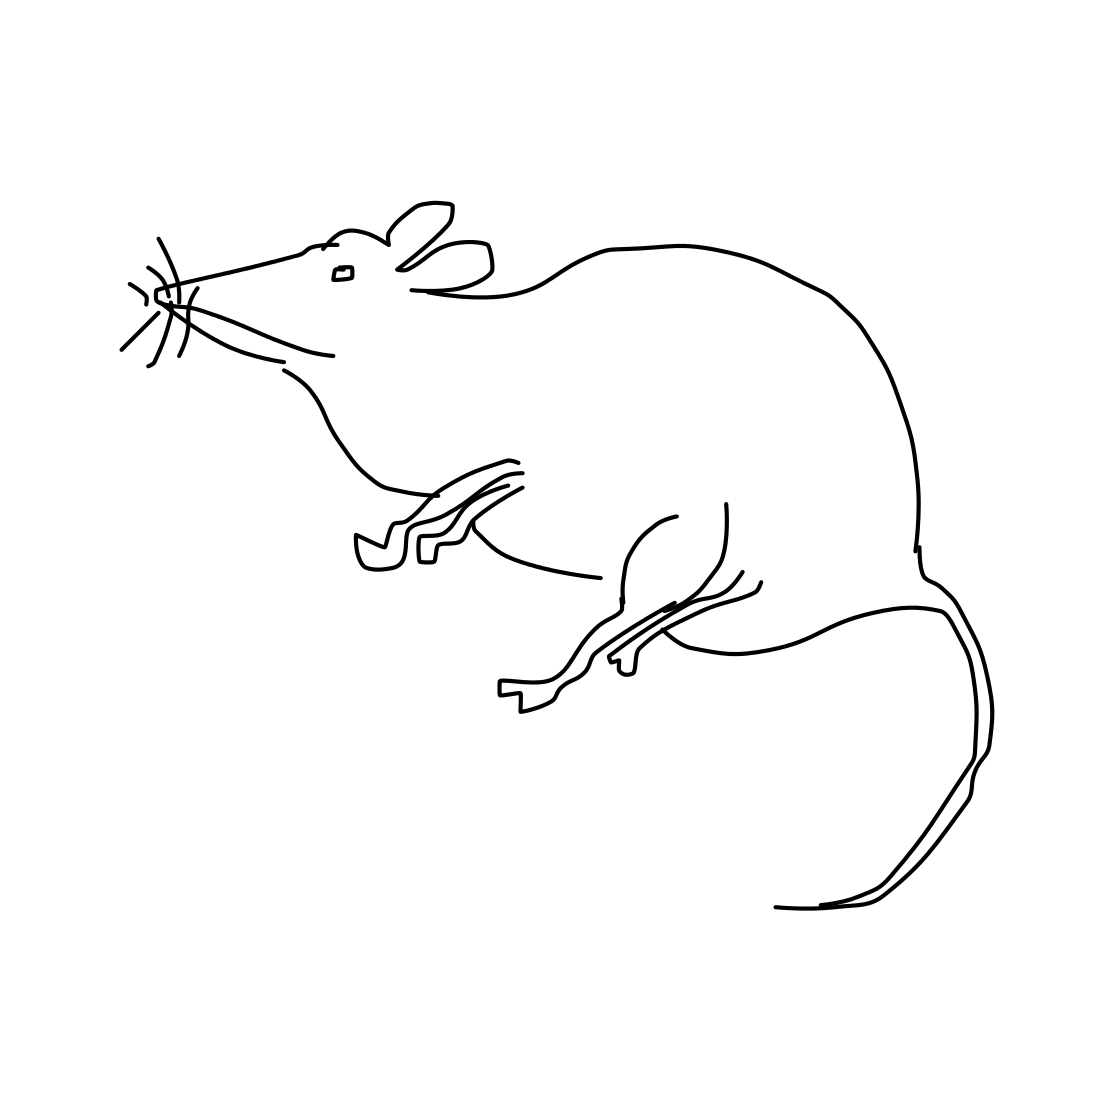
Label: mouse (animal)